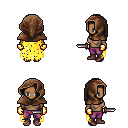
a pixel art fantasy rpg character, female body template, human, dark skin, yellow tattered cape, magenta pants, brunette long mohawk hairstyle, cloth hood, gold gloves, maroon shoes, dagger, four views (front, back, left, right), 2x2 character sprite sheet, small pixel art, hard edges, no anti-aliasing